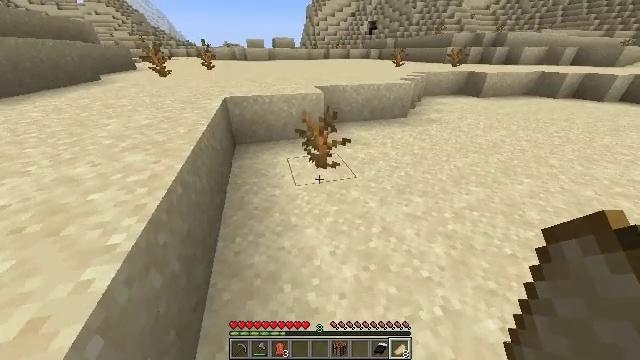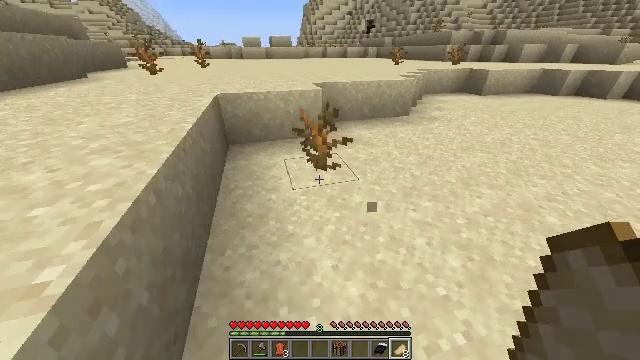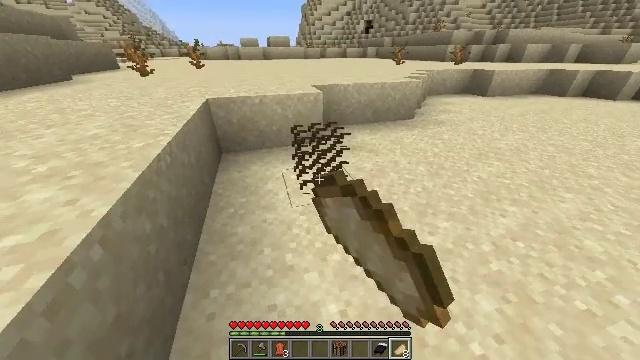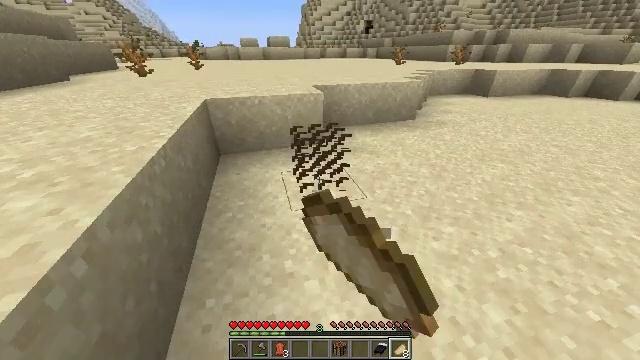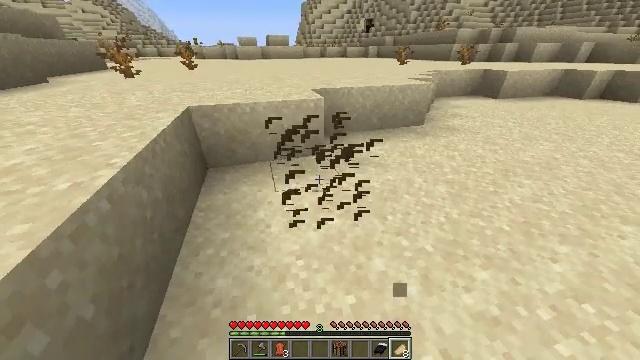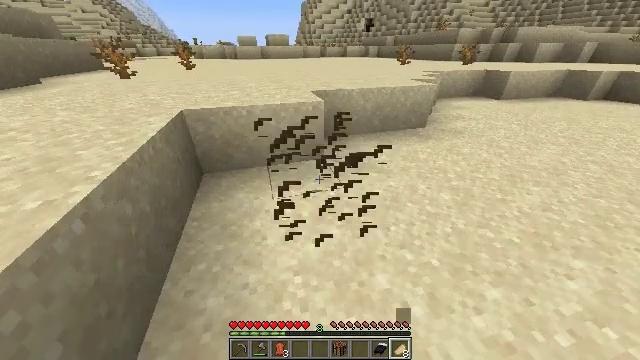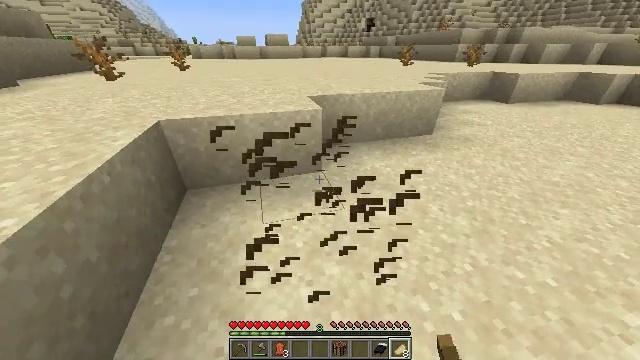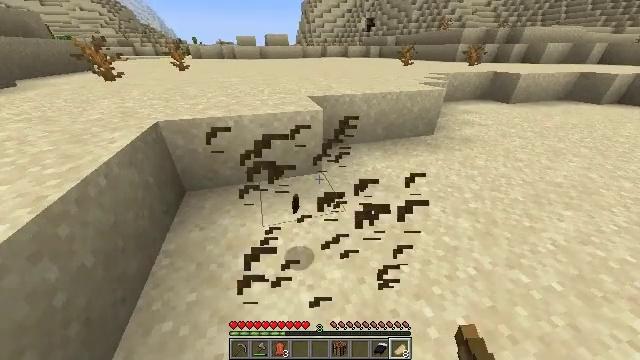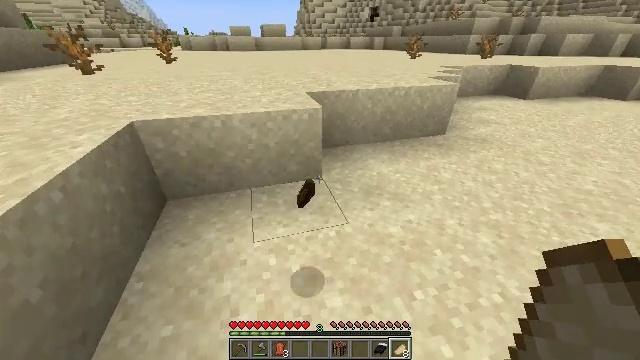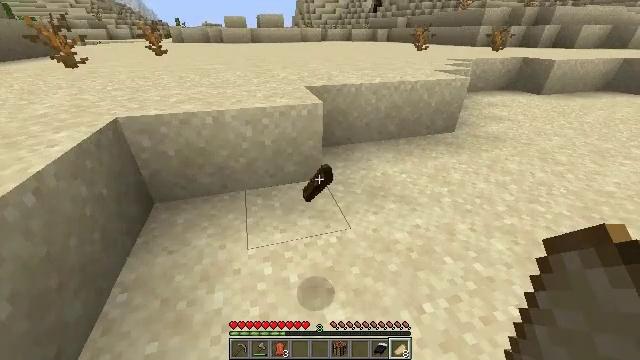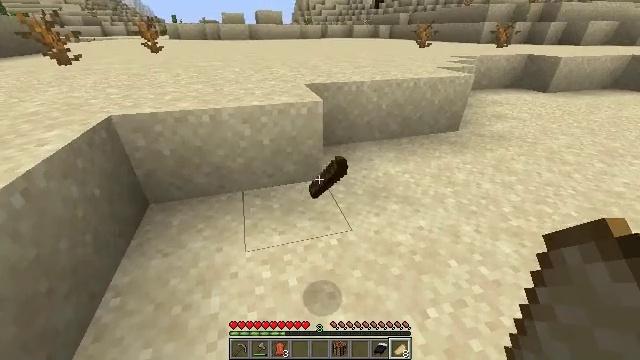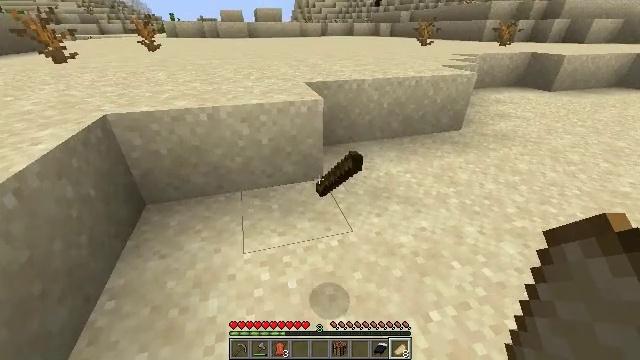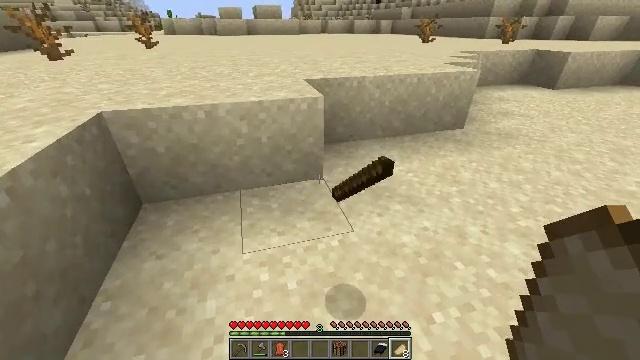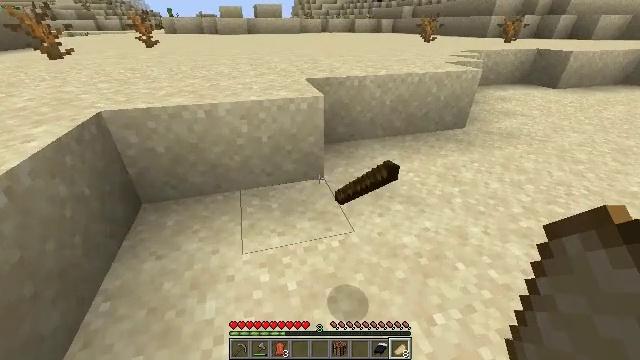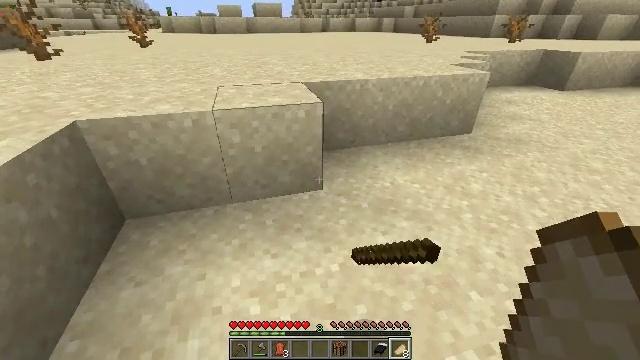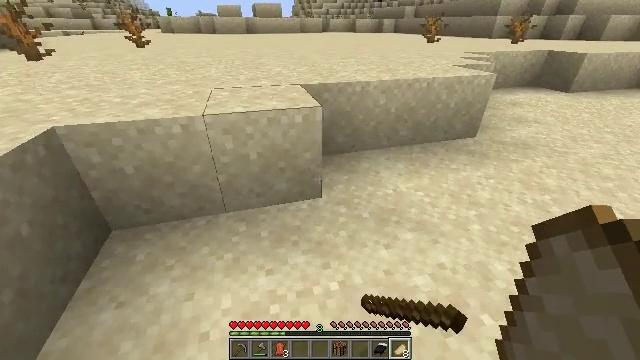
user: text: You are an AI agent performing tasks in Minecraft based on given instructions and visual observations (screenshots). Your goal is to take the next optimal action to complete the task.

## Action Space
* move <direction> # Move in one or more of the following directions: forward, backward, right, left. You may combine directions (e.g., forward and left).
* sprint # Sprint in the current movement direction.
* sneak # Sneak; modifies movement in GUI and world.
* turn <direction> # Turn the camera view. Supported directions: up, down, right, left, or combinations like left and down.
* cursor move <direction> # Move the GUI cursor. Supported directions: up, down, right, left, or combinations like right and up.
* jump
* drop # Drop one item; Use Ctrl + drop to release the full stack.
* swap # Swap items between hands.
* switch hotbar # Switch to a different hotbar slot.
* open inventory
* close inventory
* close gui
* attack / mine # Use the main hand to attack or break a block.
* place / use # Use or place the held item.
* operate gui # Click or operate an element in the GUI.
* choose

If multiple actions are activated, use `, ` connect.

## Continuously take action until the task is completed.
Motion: motion action
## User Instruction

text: Left click to mine the dead bush.
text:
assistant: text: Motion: move forward, attack / mine
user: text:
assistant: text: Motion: move forward, attack / mine
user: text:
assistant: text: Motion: move forward
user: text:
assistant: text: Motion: move forward
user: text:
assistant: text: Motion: move forward
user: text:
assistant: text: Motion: move forward
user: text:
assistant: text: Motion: no_op
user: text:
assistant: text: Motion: no_op
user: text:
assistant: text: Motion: no_op
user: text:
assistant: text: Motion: no_op
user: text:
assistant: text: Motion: no_op
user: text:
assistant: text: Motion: no_op
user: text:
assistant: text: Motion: move forward
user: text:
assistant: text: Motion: move forward
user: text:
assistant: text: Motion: move forward
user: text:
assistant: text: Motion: move forward
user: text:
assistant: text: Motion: move forward
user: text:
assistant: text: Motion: move forward, turn left
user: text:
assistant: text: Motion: move forward and move left, turn left, jump
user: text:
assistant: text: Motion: move forward and move left, turn left, jump
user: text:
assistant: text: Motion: move forward and move left, turn left, jump
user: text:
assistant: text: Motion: move forward and move left, turn left and up, jump
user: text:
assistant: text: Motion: move forward, turn left and up
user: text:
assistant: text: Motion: move forward, turn left
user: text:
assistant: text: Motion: move forward, sprint
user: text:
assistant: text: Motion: move forward, sprint
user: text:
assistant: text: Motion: move forward, sprint
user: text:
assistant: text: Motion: move forward, sprint
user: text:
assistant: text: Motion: move forward, sprint
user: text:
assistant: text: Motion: move forward, sprint